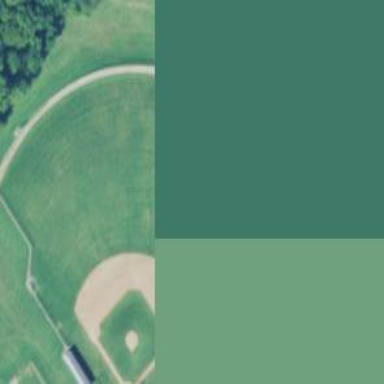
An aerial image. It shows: Baseball pitch for leisure land activities.